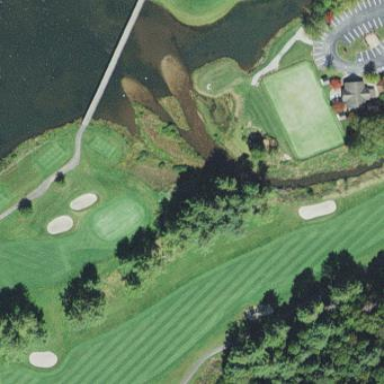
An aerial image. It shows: Golf fairway in the image.